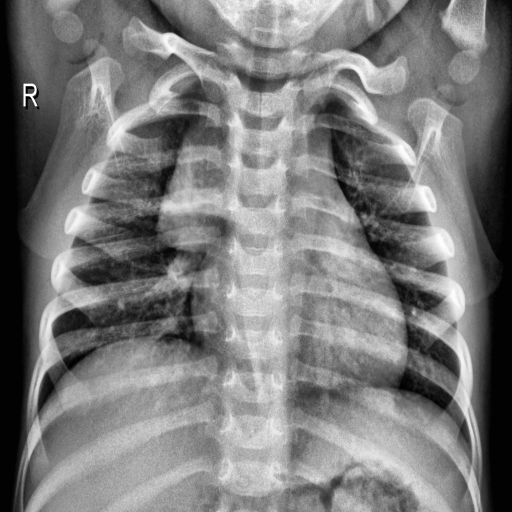
Finding: NORMAL